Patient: sex M, age 35
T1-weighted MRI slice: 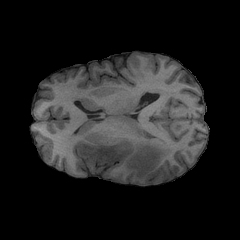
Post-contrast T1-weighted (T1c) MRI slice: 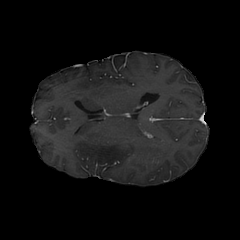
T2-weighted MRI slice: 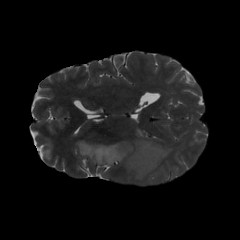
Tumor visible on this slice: yes
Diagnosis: Astrocytoma, IDH-mutant
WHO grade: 4